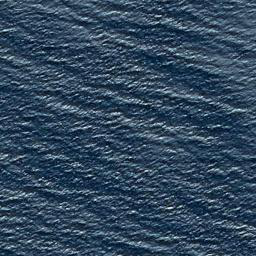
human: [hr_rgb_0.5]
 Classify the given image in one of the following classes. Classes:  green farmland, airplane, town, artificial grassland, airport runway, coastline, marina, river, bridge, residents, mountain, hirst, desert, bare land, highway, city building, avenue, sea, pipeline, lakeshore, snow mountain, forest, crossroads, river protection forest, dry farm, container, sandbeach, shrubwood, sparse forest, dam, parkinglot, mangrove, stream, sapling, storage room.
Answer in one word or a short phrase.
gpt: sea